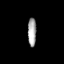
Tissue: prostate
Cell type: T cells
Senescence score: 0.2931
Nuclear area (px): 236
Mean DAPI intensity: 166.746